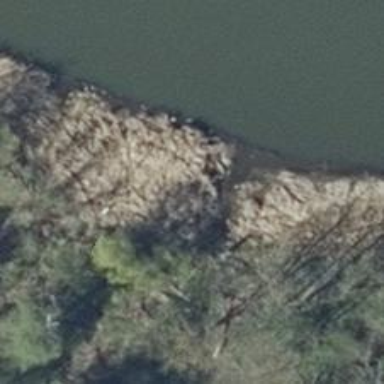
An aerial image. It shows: Location identified as the put-in point for whitewater activities.